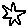
Label: star